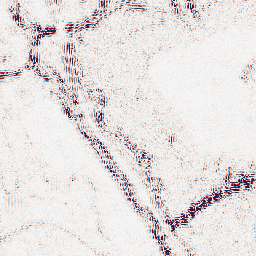
Category: wavelet
Decomposition family: wavelet_reverse_biorthogonal
Decomposition parameters: wavelet: rbio4.4
level: 2
Upsampling method: lanczos
Upsampling parameters: scale: 4
Upsampling scale: 4